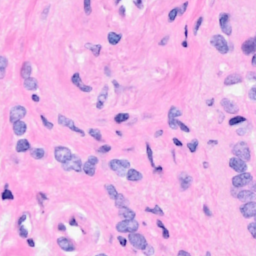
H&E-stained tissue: Breast